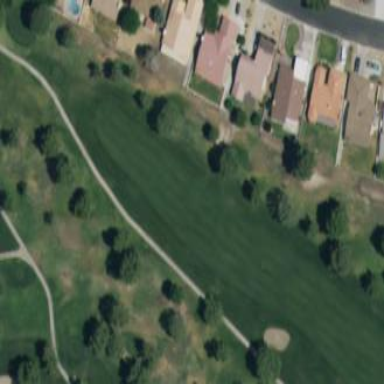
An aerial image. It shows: Area of rough grass used for golf.